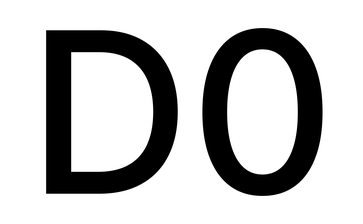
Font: Inter_Medium